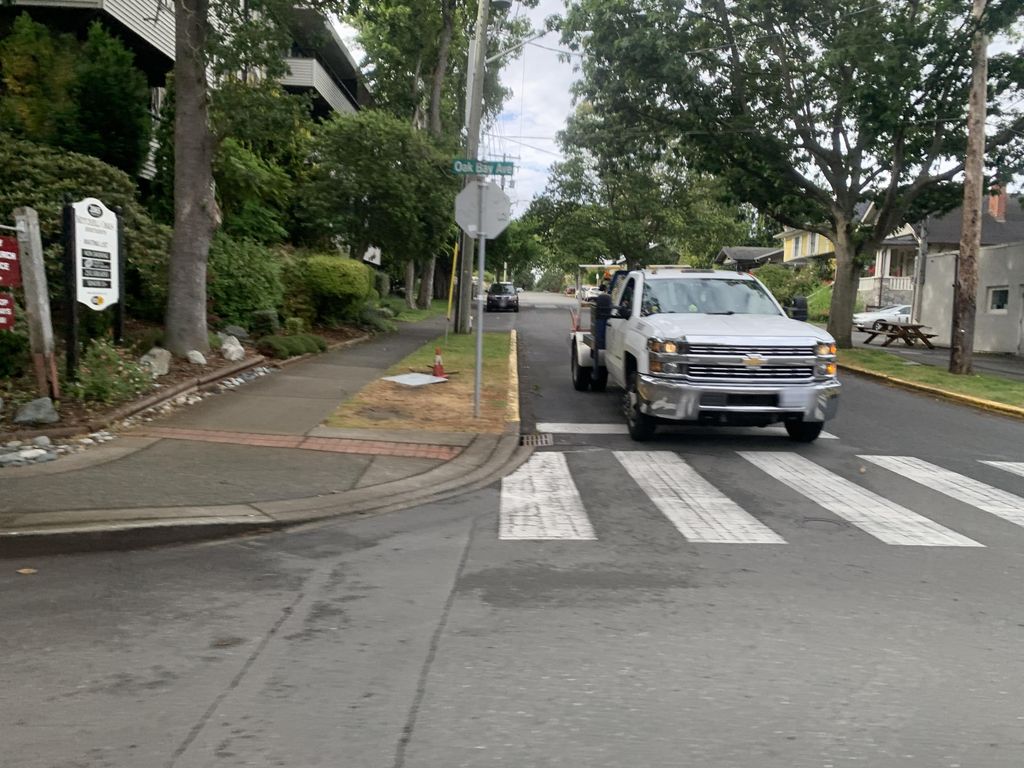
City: victoria